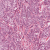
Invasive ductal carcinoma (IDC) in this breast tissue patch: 1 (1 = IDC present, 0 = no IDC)